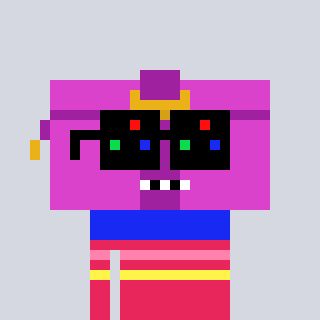
a pixel art character with square black sunglasses, a clutch-shaped head and a redpinkish-colored body on a cool background